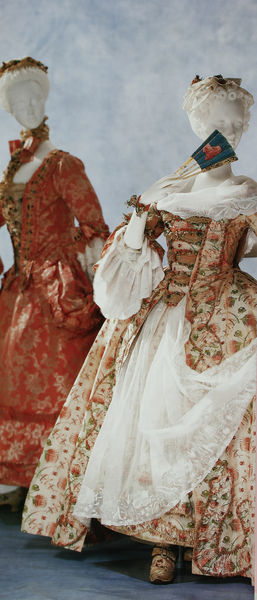
Titel: Kleider (Robe à la francaise)
Standort: Kyoto (Japan)
Institution: Kyoto Costume Institute
Schlagwörter: blau, fuß, hand, weiß, frauen, blumen, damen, frisur, hintergrund, kleid, kleider, köpfe, rot, fächer, haube, mode, muster, ornament, rock, augen, barock, bluse, kleidung, spitze, stehen, ärmel, boden, gewand, gold, haare, schnüre, stoffe, gewänder, spitzen, locken, rokoko, ranken, schürze, zwei, halsband, mieder, schuhe, tüll, schürzen, figuren, rüschen, foto, fotografie, photographie, blumenmuster, porzellan, hauben, schuh, festlich, brokat, puppe, puppen, photo, ausstellung, geblümt, kostüme, korsett, besatz, volant, bänder, bordüren, taft, korsage, reifrock, schimmernd, corsage, schnürung, organza, abendmode, kyoto, kleiderpuppe, trompetenärmel, nichts, gewant, chick, festkleider, damenkleider, frsur, gewndt, kleidermode, köstum, modepuppen, schnüren, zufächeln, puderschnalle